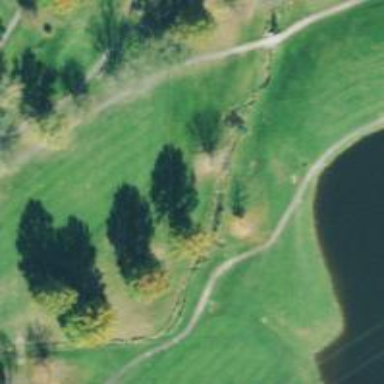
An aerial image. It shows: Path used for both walking and golf.